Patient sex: M
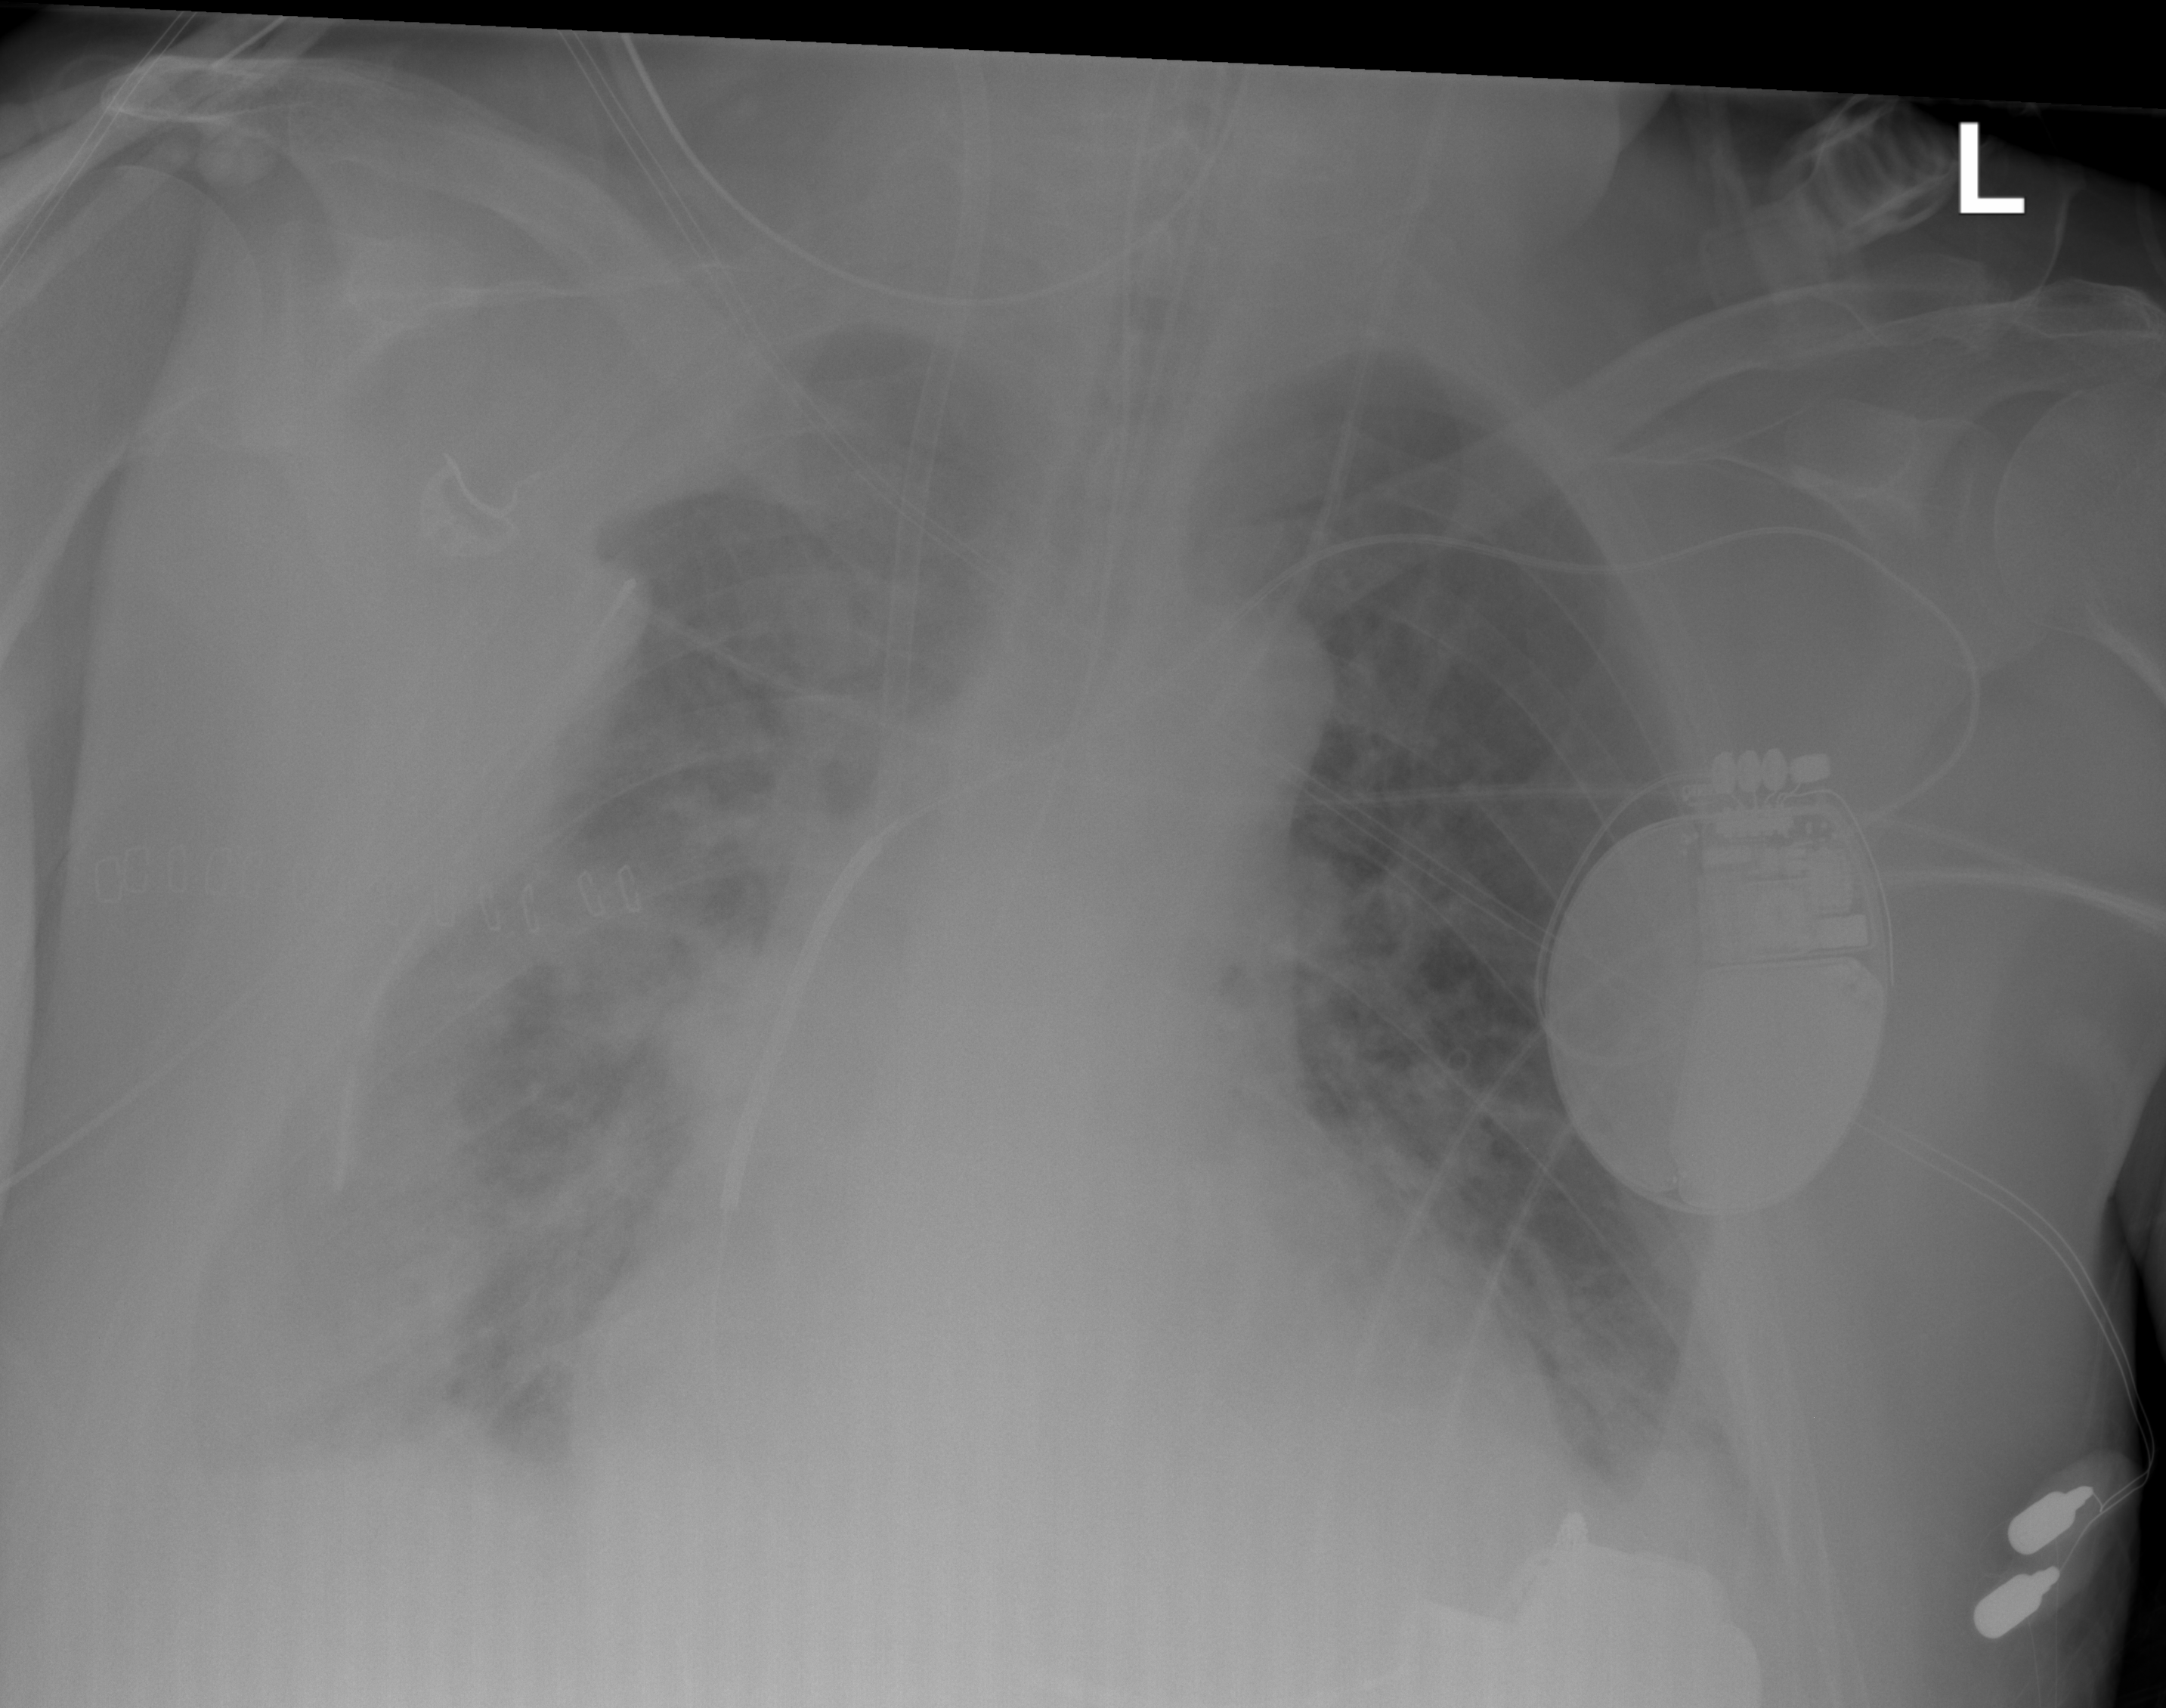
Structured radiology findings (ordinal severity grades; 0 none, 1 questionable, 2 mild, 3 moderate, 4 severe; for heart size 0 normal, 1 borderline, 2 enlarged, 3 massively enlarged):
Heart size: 2
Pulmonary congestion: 2
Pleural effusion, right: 2
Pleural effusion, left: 2
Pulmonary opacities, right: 2
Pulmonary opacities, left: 0
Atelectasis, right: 2
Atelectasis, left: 2